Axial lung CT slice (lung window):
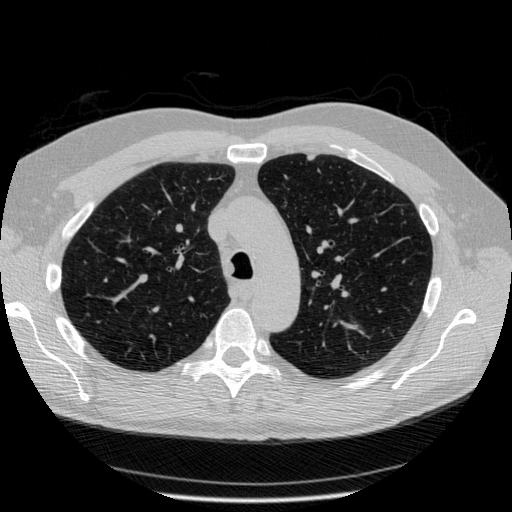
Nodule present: no